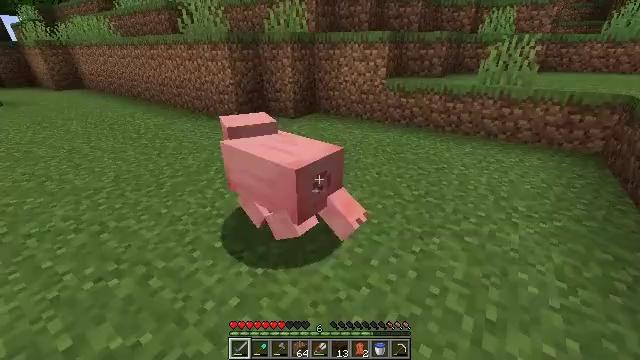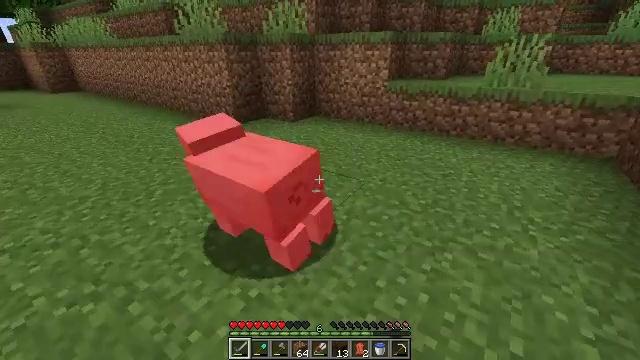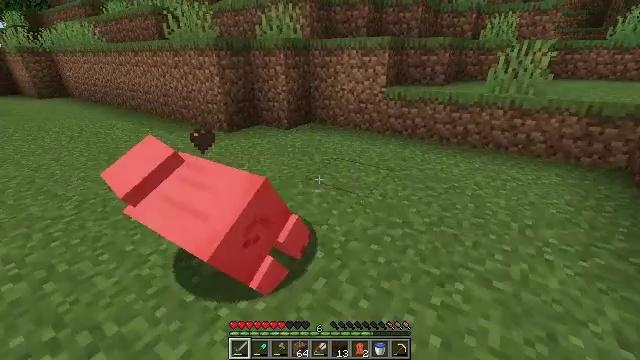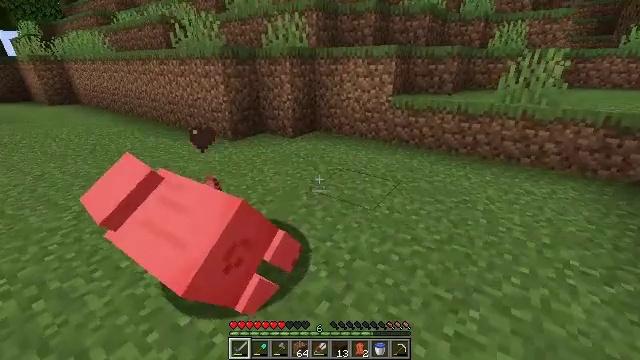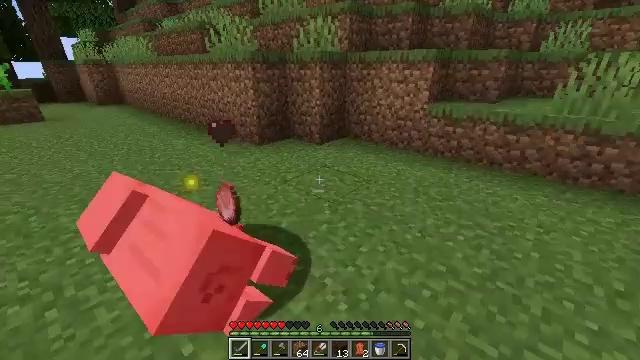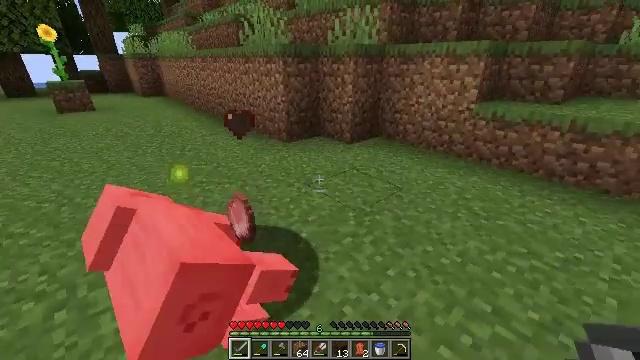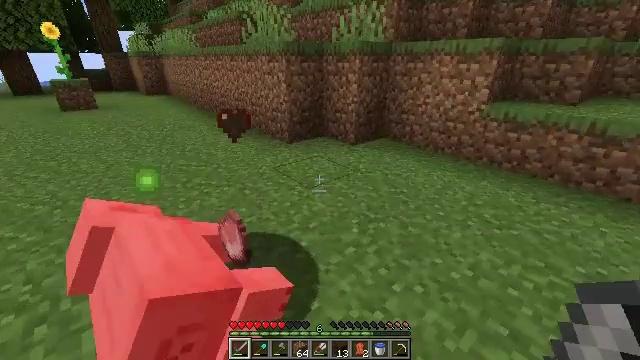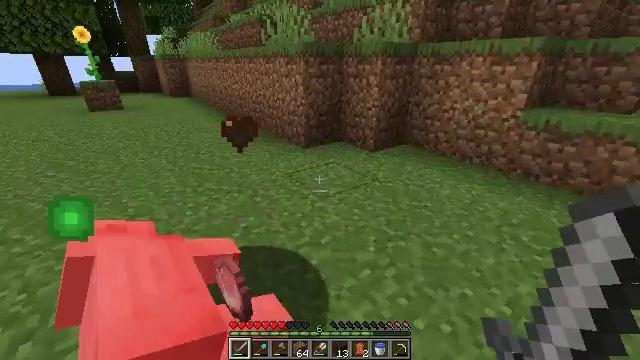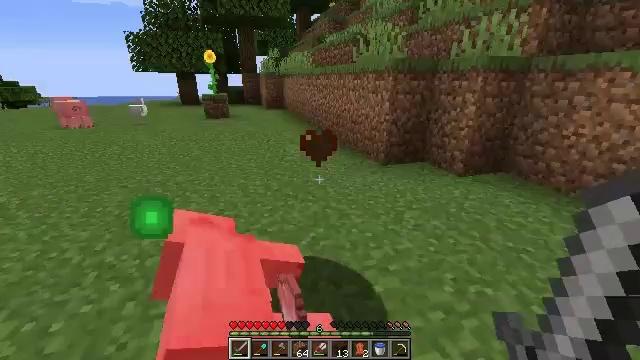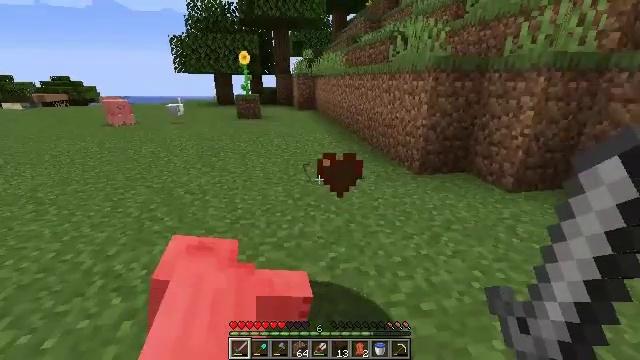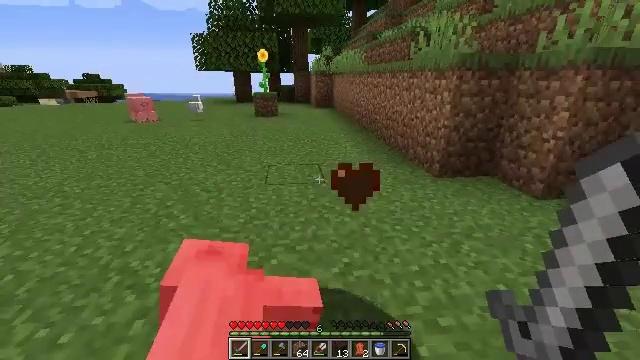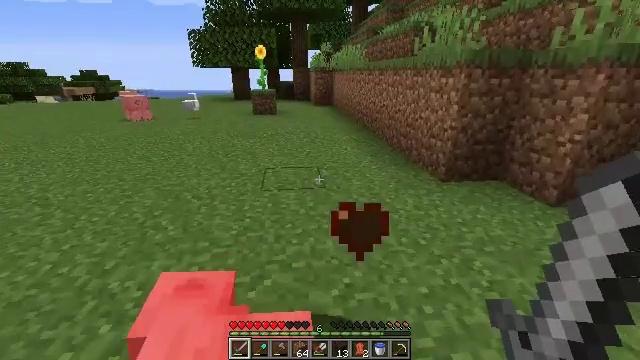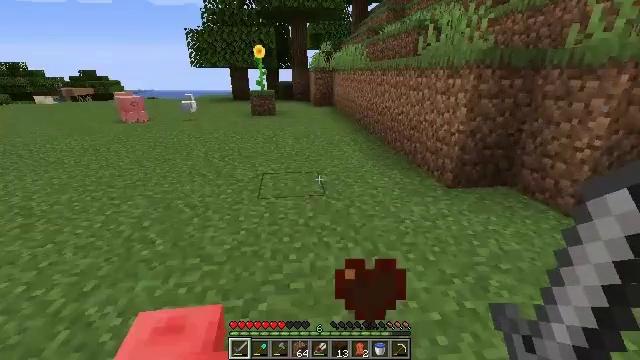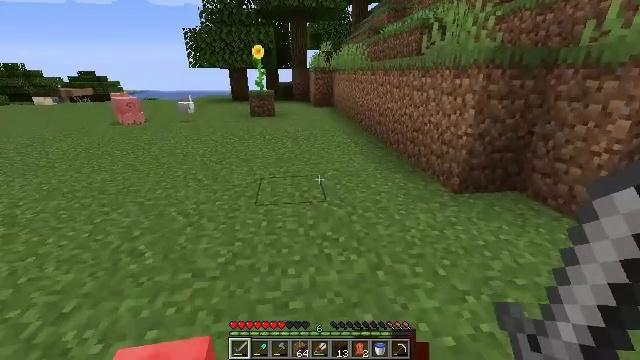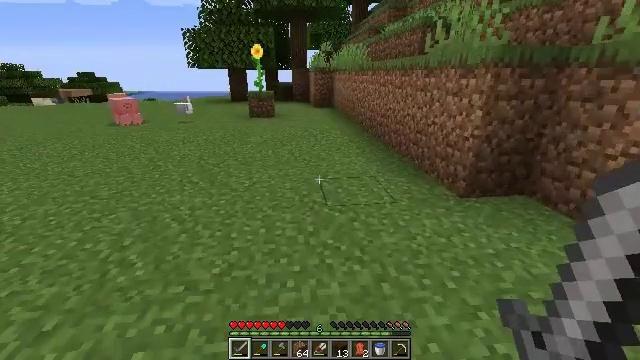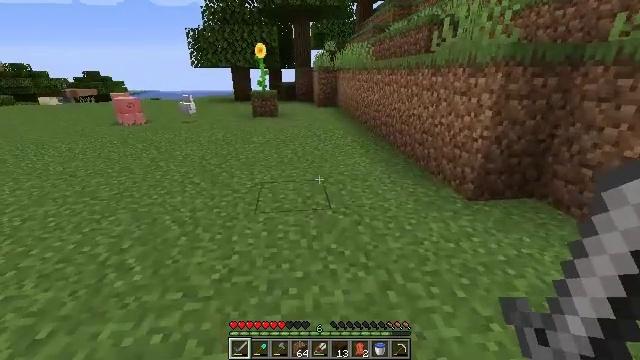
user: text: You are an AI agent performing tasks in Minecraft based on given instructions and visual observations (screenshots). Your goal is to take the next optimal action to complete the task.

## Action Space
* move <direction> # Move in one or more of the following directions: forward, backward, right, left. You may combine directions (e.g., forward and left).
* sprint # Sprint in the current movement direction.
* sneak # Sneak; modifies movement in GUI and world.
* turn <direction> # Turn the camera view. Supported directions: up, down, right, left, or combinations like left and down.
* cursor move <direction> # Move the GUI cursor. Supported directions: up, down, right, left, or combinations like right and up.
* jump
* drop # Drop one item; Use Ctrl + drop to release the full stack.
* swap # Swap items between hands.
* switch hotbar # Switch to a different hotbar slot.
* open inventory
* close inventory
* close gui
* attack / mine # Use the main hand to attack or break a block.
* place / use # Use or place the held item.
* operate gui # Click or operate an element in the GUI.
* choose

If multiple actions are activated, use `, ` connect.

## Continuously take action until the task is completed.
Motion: motion action
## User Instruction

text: Kill mobs.
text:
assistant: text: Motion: move forward
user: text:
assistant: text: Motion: move forward
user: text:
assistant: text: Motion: move forward, turn left and up
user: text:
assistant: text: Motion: move forward, turn left
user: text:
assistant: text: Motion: move forward, turn left and down
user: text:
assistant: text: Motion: move forward, turn left
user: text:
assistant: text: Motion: move forward, turn left
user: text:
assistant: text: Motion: move forward, turn left and up
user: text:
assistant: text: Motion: move forward, turn left
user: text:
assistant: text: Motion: move forward, turn left
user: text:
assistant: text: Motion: move forward
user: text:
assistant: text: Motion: move forward
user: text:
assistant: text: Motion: move forward
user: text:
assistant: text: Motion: move forward
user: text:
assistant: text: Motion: move forward
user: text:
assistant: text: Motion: move forward, turn left
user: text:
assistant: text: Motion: move forward, turn left
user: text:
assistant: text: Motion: move forward, turn left and up
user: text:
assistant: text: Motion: move forward, turn left and up
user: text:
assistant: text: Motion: move forward, turn left
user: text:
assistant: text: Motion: move forward
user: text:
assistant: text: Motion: move forward
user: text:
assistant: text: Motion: move forward
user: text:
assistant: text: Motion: move forward, turn right and down
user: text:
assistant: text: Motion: move forward
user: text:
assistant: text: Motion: move forward
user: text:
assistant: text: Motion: move forward
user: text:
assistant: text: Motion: move forward
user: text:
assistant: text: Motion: move forward
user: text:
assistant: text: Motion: move forward